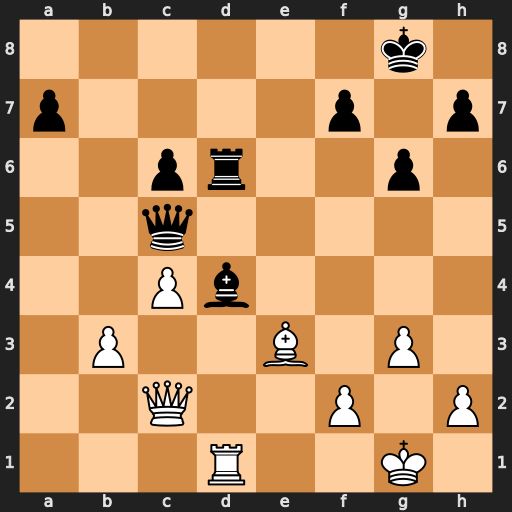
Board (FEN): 6k1/p4p1p/2pr2p1/2q5/2Pb4/1P2B1P1/2Q2P1P/3R2K1
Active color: w
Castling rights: -
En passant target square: -
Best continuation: b4 Bxe3 bxc5 Rxd1+ Qxd1